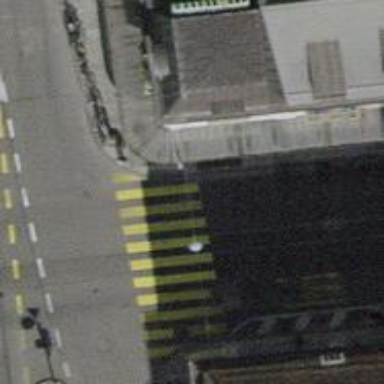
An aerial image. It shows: Crossing equipped with traffic signals. It is zebra crossing.